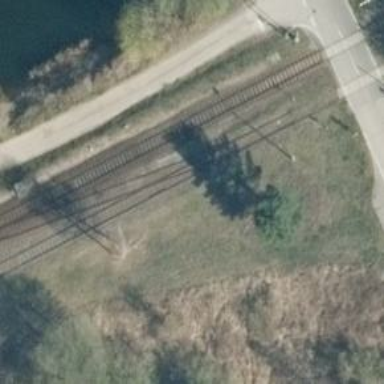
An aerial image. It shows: Abandoned railway.